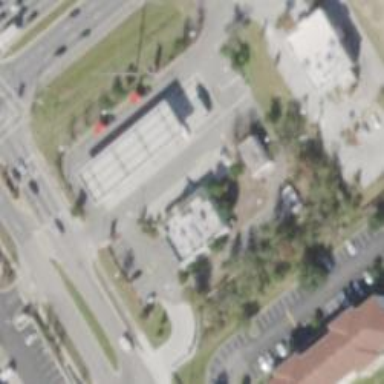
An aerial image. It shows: Convenience shop.